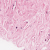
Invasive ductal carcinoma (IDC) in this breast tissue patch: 0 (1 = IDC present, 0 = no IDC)